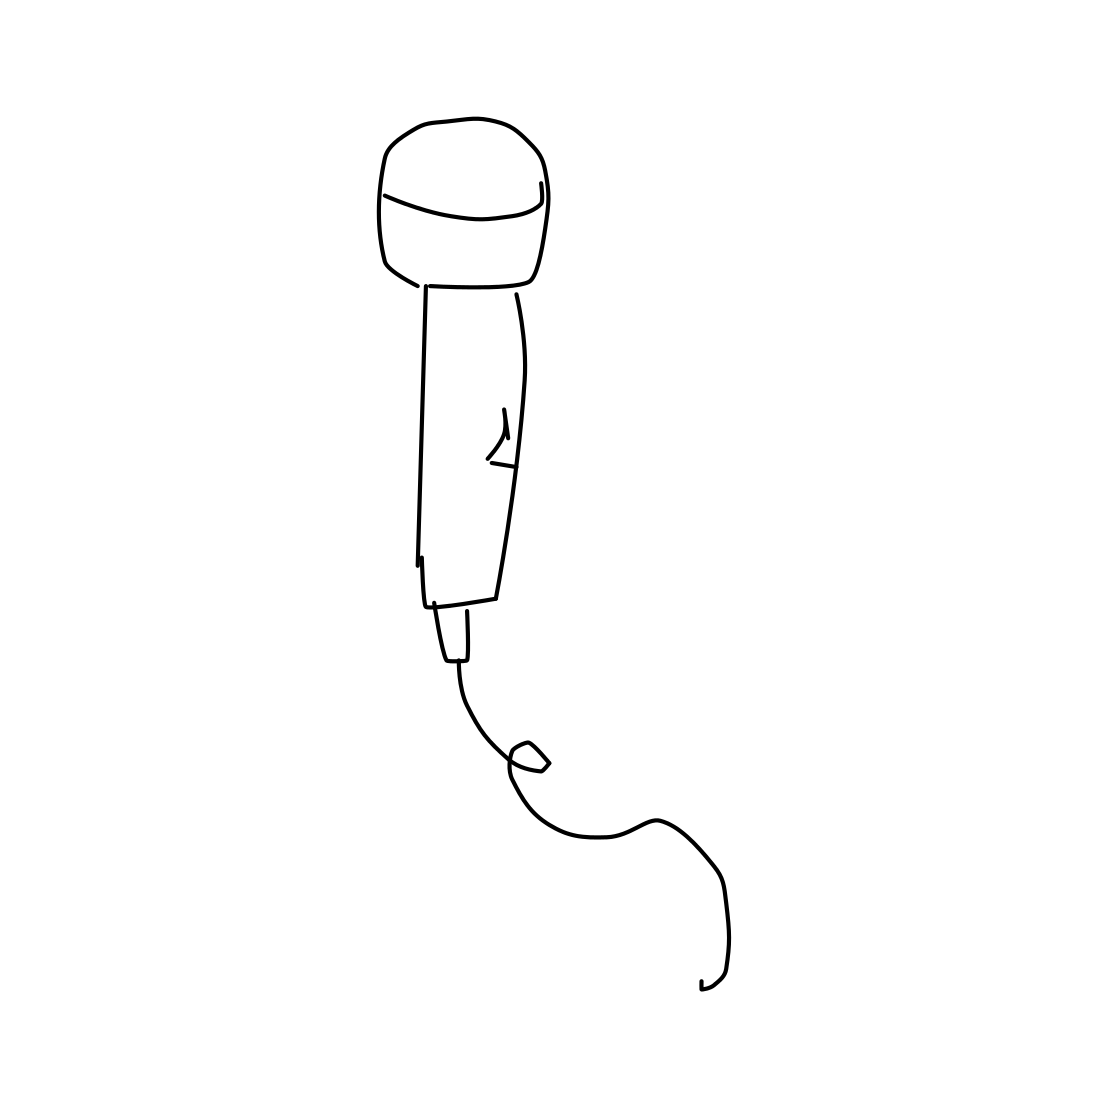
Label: microphone